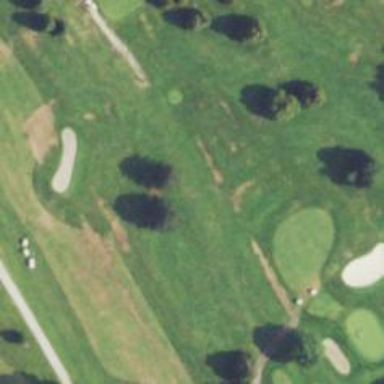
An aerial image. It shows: View of golf hole.